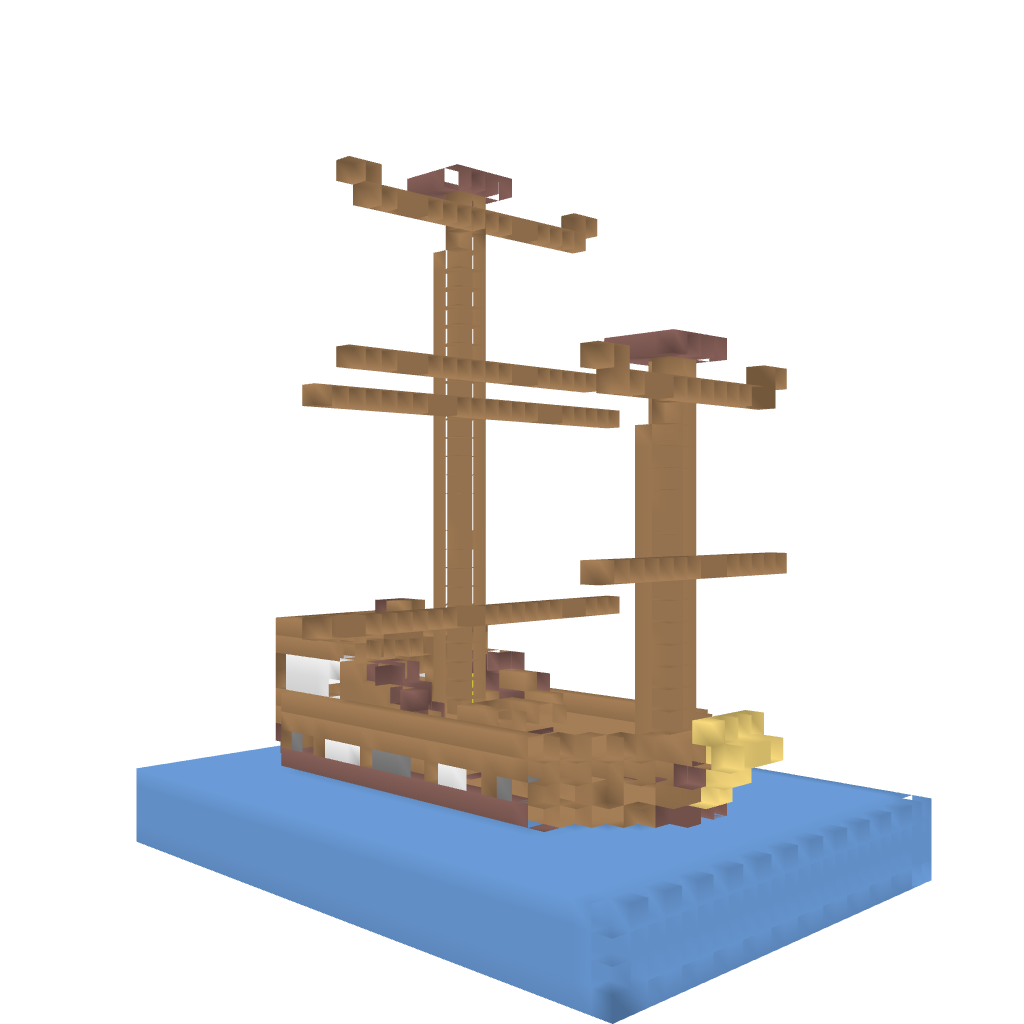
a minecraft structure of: Small Boat 1 high quality